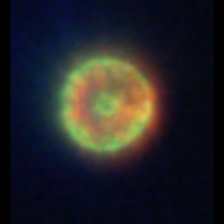
Taxon: Centric
Group: Diatoms